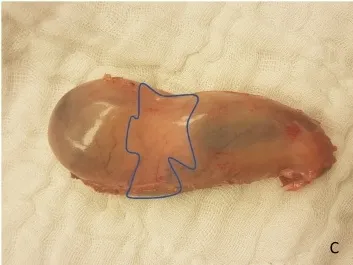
Coronal plane.
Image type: medical_photograph (other_medical_photograph)